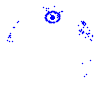
Particle: electron